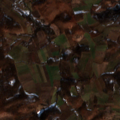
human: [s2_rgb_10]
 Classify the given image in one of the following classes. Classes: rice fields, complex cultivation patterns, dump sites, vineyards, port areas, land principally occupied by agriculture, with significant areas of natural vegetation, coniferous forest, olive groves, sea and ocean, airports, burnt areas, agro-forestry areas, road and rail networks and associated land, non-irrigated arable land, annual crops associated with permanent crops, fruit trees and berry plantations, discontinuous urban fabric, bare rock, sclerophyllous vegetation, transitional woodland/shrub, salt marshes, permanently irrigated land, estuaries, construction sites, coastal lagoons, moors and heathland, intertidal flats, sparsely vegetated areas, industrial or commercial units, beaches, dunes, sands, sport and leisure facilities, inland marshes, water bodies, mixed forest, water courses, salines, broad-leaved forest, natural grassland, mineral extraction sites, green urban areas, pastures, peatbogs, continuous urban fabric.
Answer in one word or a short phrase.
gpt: non-irrigated arable land, land principally occupied by agriculture, with significant areas of natural vegetation, broad-leaved forest